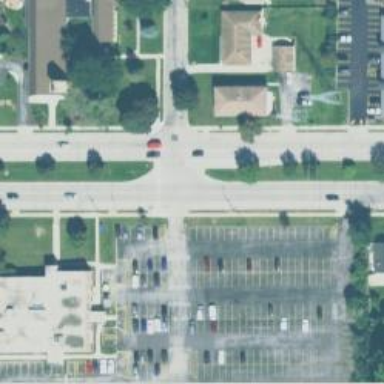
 indicating potential hazard on the road."